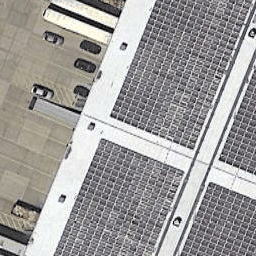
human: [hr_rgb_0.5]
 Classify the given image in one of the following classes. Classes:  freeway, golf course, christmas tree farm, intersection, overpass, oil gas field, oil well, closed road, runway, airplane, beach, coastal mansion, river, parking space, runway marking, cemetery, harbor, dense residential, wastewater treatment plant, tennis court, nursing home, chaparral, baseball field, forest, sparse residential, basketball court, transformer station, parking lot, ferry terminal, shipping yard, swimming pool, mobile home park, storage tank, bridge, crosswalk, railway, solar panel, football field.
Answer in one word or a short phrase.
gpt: solar panel